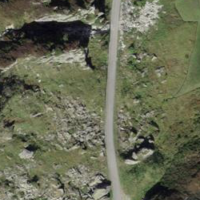
EUNIS habitat code: 26
Species observed at this site:
Chamaenerion angustifolium